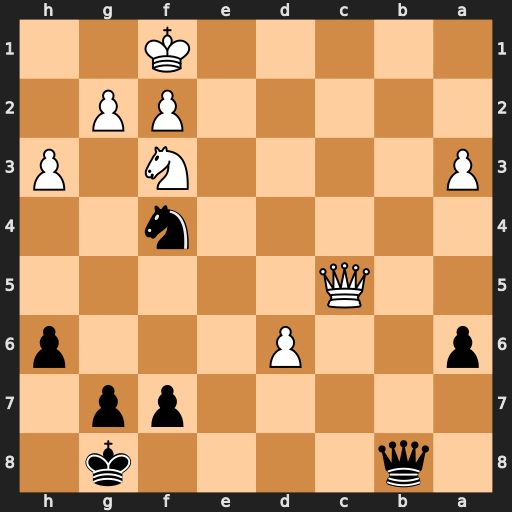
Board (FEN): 1q4k1/5pp1/p2P3p/2Q5/5n2/P4N1P/5PP1/5K2
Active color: b
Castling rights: -
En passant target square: -
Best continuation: Qb1+ Ne1 Qxe1+ Kxe1 Nd3+ Kd2 Nxc5